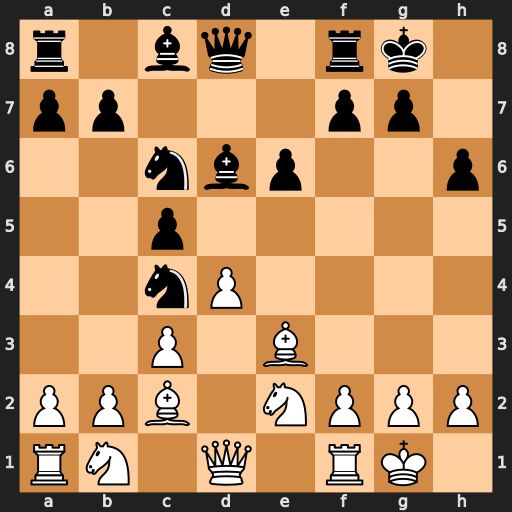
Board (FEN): r1bq1rk1/pp3pp1/2nbp2p/2p5/2nP4/2P1B3/PPB1NPPP/RN1Q1RK1
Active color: w
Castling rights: -
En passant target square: -
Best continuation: Qd3 f5 Qxc4